Question: I have asp.net mvc application deployed as application under one website in IIS.
'''
public ActionResult Index()
{
List<SelectListItem> ddlCountry = countryService.GetCountries().Select(d => new SelectListItem() { Text = d.Name, Value = d.Id.ToString() }).ToList();
ddlCountry.Insert(0, new SelectListItem() { Text = string.Empty, Value = string.Empty });
ViewData["ddlCountry"] = ddlCountry;
}
public ActionResult GetCities(int Id)
{
if (!Convert.ToBoolean(ConfigurationManager.AppSettings["InDev"]))
{
return Redirect("http://example.com/");
}
var list = cityService.GetCities(Id).Select(d => new {Id = d.Id, Name = d.Name }).ToList();
return Json(list, JsonRequestBehavior.AllowGet);
}
'''
'''
<tr>
<td>@Html.LabelFor(model => model.CountryId, "Country Name")</td>
<td>@Html.DropDownListFor(model => model.CountryId, ViewData["ddlCountry"] as List<SelectListItem>)</td>
<td>@Html.ValidationMessageFor(model => model.CountryId)</td>
</tr>
<tr>
<td>@Html.LabelFor(model => model.CityId, "City Name")</td>
<td>@Html.DropDownListFor(model => model.CityId, ViewData["ddlCity"] as List<SelectListItem>)</td>
<td>@Html.ValidationMessageFor(model => model.CityId)</td>
</tr>
'''
'''
$(document).ready(function () {
$('#CountryId').change(function () {
loadDropDown("CityId", "BookingRequest/GetCities/" + $('#CountryId').val())
$('#AreaId').html($('<option></option>').val("").html(""));
});
function loadDropDown(destinationId, Url) {
$.getJSON(Url, function (data) {
$('#' + destinationId).html($('<option></option>').val("").html(""));
$.each(data, function (index, item) {
$('#' + destinationId).append(
$('<option></option>').val(item.Id).html(item.Name)
);
});
});
}
});
'''
When I deployed it to IIS as an application under website it loads the cities properly. URL was like 'http://www.example.com/applicationname/BookingRequest'. and When I change the country dropdown value it executes get on 'http://www.example.com/applicationname/BookingRequest/GetCities/2' and all things are working fine.
but when I hit run on the visual studio it and change the country it executes getCities on wrong URL: 'http://localhost:506084/BookingRequest/BookingRequest/GetCities/2'
My question is why this behaves differently on the localhost running from the visual studio and on the IIS? Is it due to the deployment as web application inside the website at IIS? Or is it anything to do with my browser?
Here is snap of that request from web developer tool of IE.

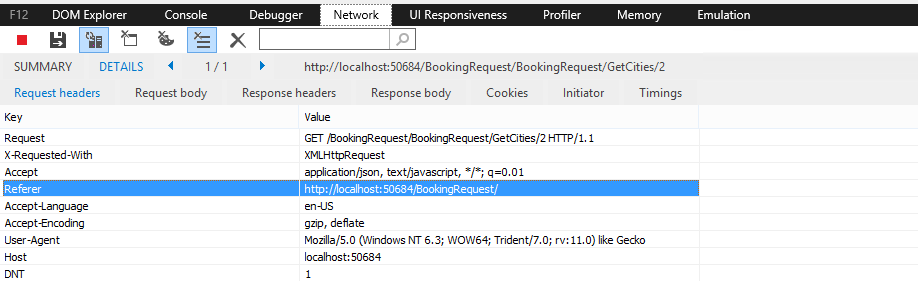
Answer: To get the correct relative path in MVC below are the following thing we need to do.
'''
<script>
var strUrl = '@Url.Action("actionName", "controllerName")';
</script>
'''
Get that variable "strUrl" and use in your ajax code.
'''
$.ajax({
type: "GET",
url: strUrl ,
contentType: "application/json; charset=utf-8",
dataType: "html",
success: function (data) {
});
'''